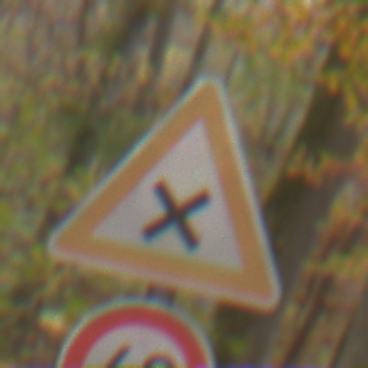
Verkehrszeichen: KreuzungOderEinmuendung
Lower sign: Geschwindigkeit60
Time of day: MorningAfternoon
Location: Outdoor (Nature)
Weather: Overcast
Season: Autumn
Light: Natural